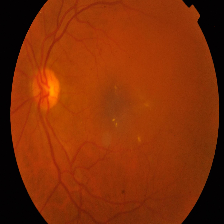
Diabetic retinopathy grade: Proliferative DR